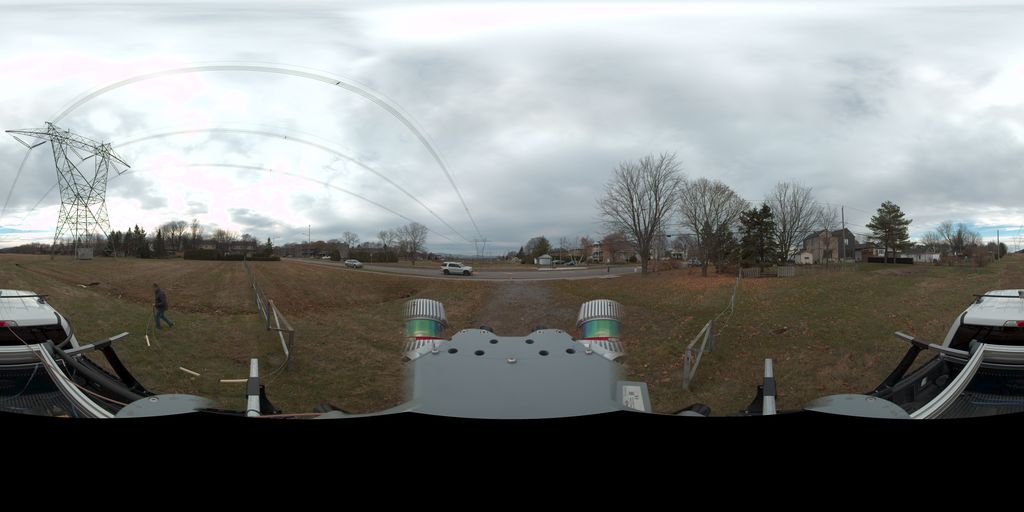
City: quebec_city